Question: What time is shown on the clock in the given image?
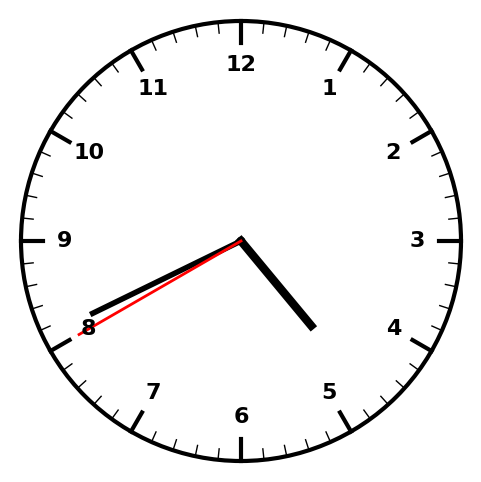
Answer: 04:40:40